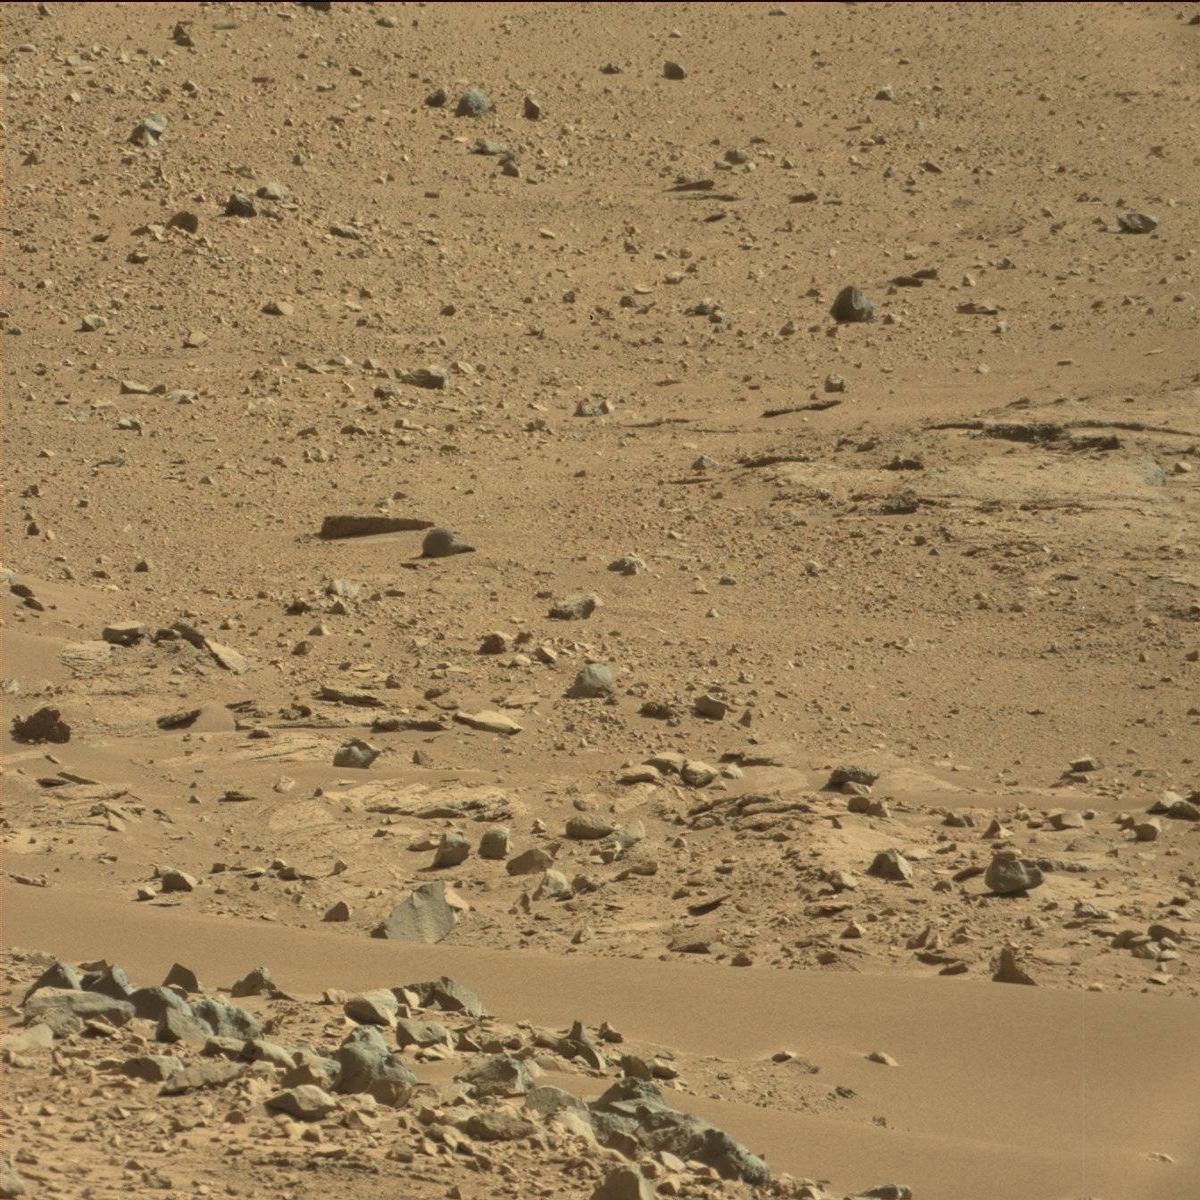
Terrain classes present: Bedrock, Rock, Sand / Soil